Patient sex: M
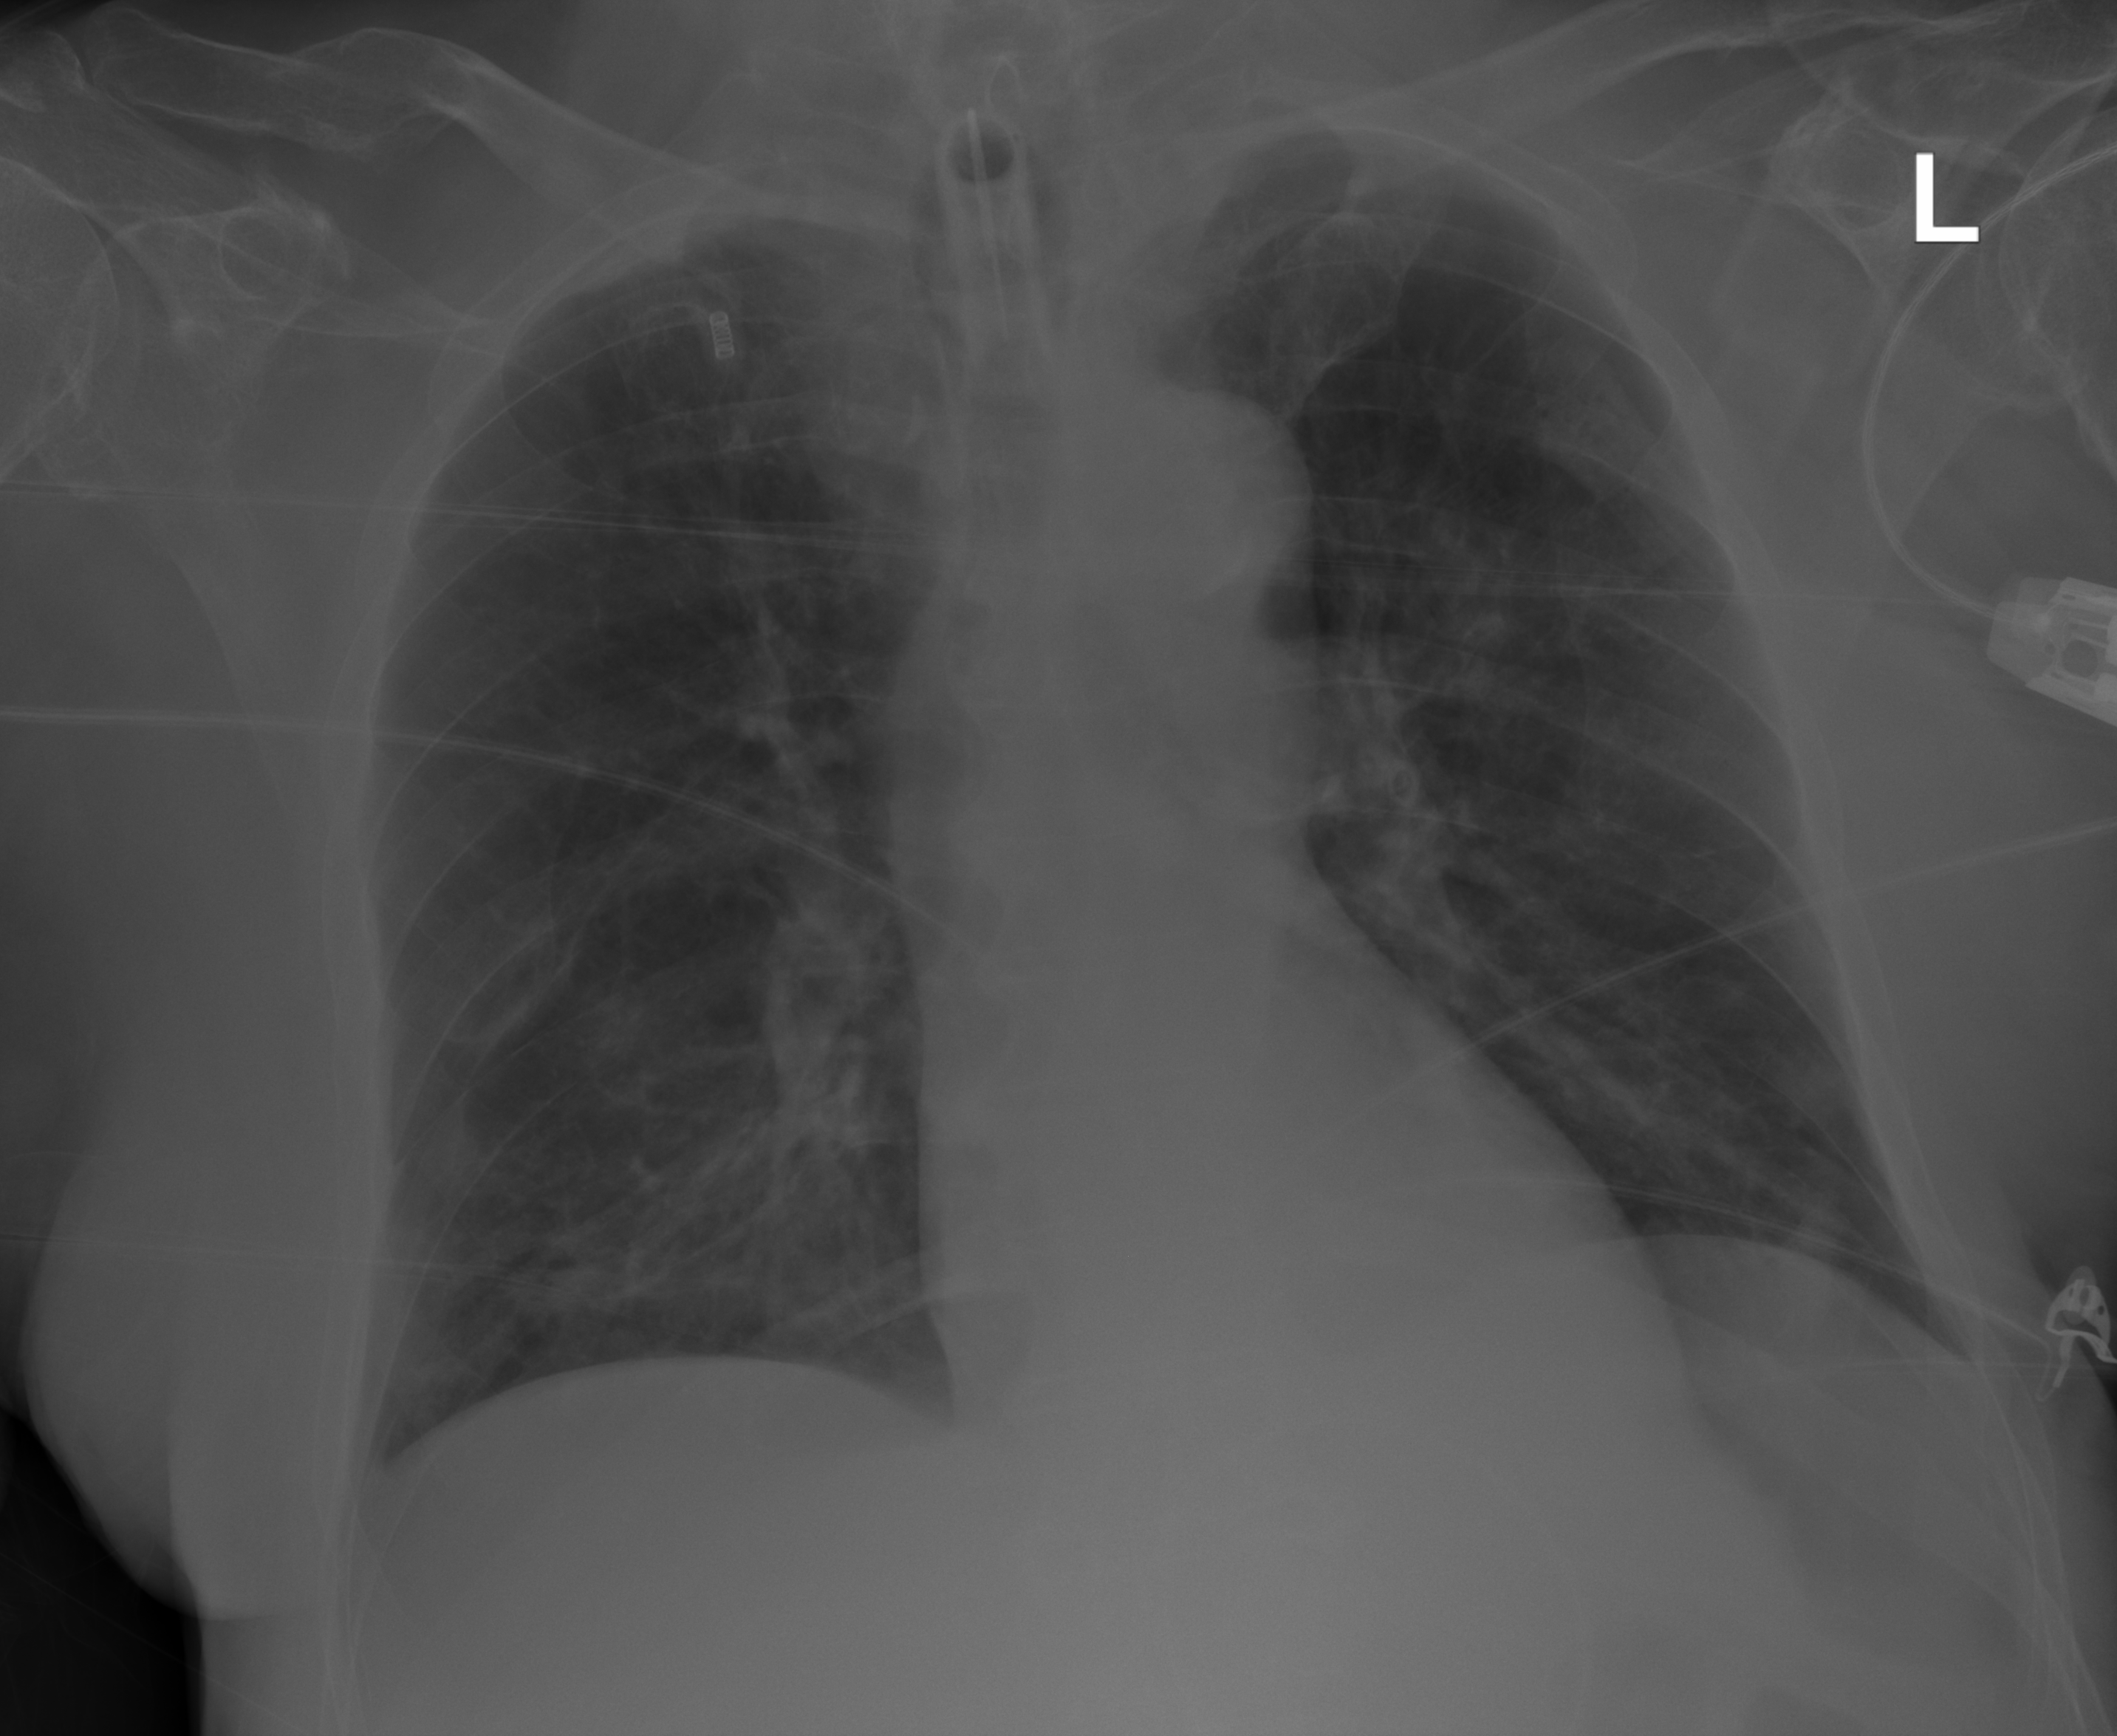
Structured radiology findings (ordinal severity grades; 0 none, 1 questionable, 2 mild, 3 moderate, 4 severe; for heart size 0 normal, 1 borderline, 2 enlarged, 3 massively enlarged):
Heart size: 0
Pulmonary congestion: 0
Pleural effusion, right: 0
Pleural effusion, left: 0
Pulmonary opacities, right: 2
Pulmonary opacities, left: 0
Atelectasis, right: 0
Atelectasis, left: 2